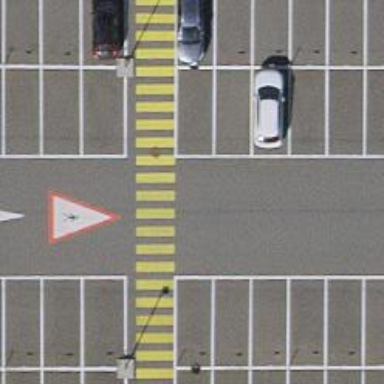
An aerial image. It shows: Parking aisle designated as service road.